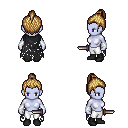
a pixel art fantasy rpg character, female body template, dark elf, purple skin, black tattered cape, white pants, blonde short topknot hairstyle, white cloth bracers, black shoes, dagger, four views (front, back, left, right), 2x2 character sprite sheet, small pixel art, hard edges, no anti-aliasing